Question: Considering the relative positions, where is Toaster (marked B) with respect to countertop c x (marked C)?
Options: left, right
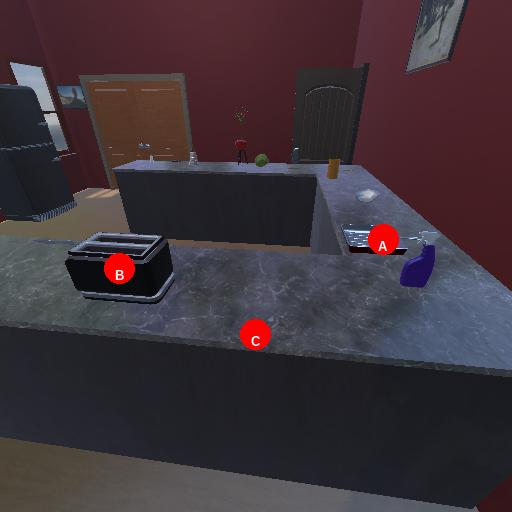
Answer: left